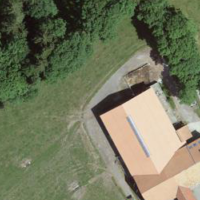
EUNIS habitat code: 52
Species observed at this site:
Aegopodium podagraria